The image is a wavelet scalogram (time versus scale/frequency) of a rolling-element bearing's vibration signal. What is the most likely bearing condition (normal, inner_race, outer_race, ball)?
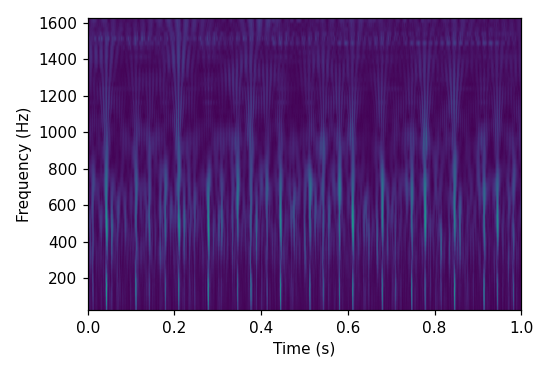
Answer: inner_race